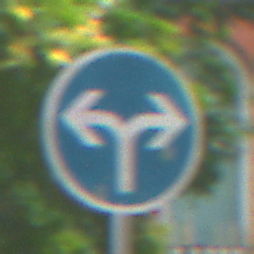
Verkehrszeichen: VorgeschriebeneFahrtrichtungRechtsOderLinks
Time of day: MorningAfternoon
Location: Outdoor (Urban)
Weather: Overcast
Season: NotSpecified
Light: Natural